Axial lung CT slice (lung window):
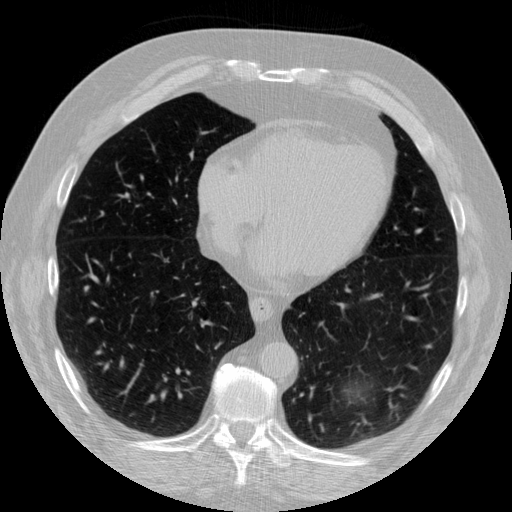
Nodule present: no